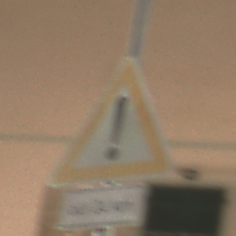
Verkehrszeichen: Gefahrenstelle
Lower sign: LaengeEinerStrecke6
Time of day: Night
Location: Outdoor (Urban)
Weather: PartlyCloudy
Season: NotSpecified
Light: Artificial